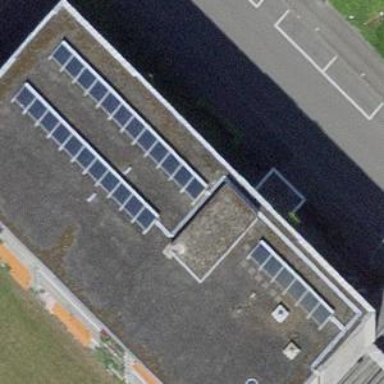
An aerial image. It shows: Building with flat roof.